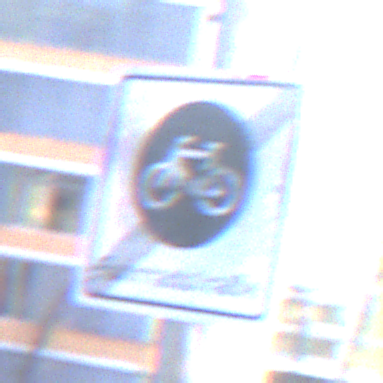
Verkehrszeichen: EndeFahrradstrasse
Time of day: SunriseSunset
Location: Outdoor (Urban)
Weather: Clear
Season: NotSpecified
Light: Natural